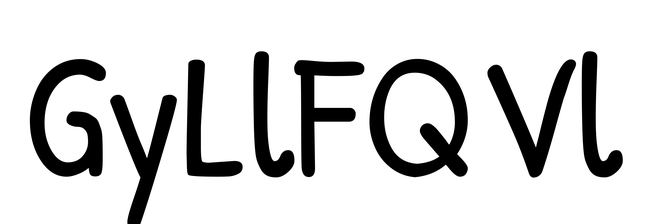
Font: PatrickHand-Regular